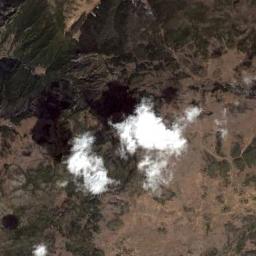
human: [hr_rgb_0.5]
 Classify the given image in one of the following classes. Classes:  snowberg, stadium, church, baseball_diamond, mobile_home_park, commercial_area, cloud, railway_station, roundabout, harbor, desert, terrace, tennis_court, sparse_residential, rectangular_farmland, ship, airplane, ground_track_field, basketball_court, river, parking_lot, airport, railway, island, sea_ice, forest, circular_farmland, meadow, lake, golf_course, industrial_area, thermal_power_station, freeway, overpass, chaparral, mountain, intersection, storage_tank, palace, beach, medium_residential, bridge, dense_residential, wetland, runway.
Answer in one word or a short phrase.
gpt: cloud